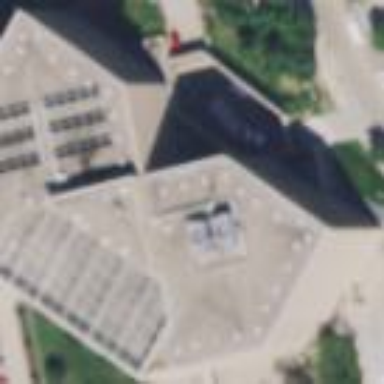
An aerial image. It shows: Public building that serves as courthouse.